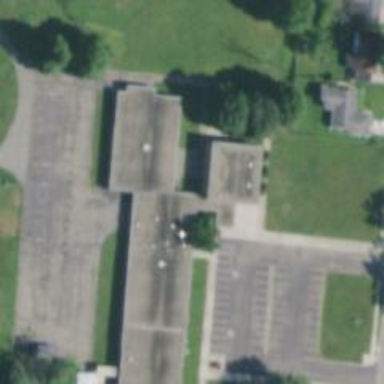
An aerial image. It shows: Historic school.